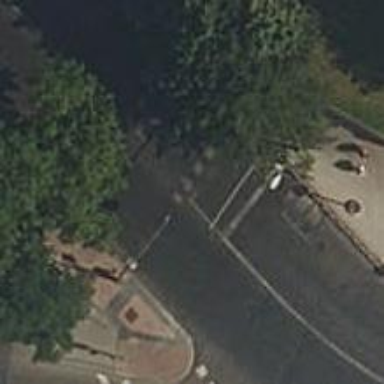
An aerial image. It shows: Road with traffic signals at crossing.